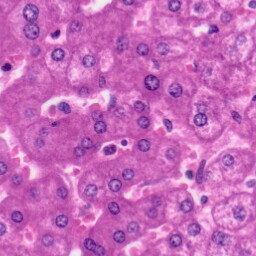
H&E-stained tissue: Liver